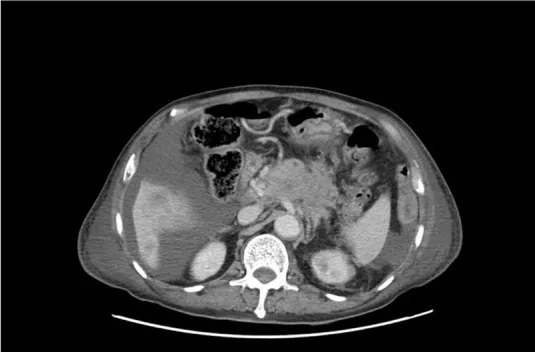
(B) Accidentally, stage IV pancreatic cancer was found on abdominal CT.
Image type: radiology (ct)